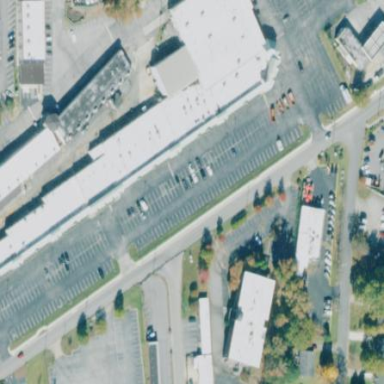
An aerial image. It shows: Mall building.